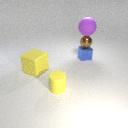
large purple rubber sphere above small blue metal cube